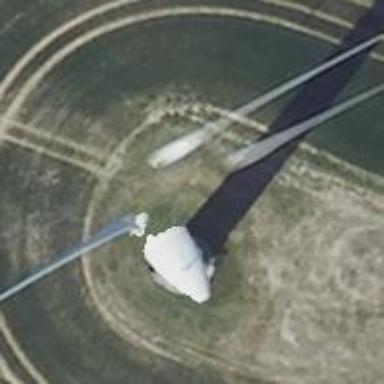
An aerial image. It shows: Wind generator in the form of horizontal axis wind turbine.